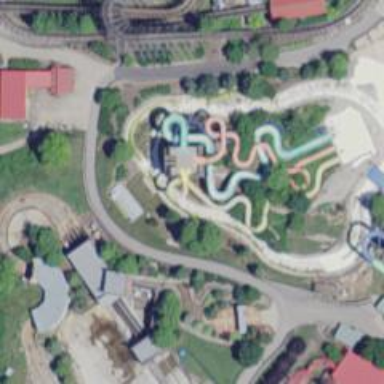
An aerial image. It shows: Water slide attraction.